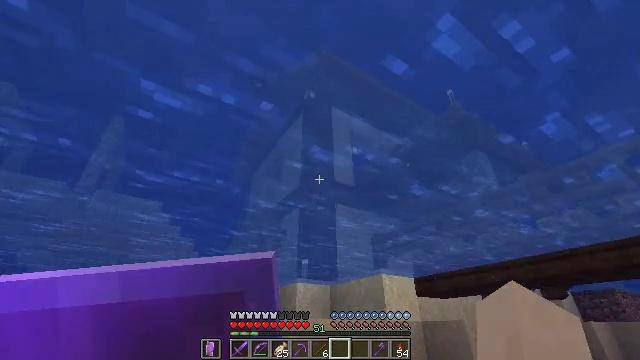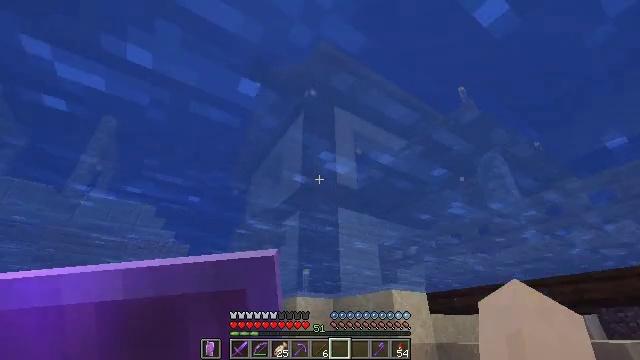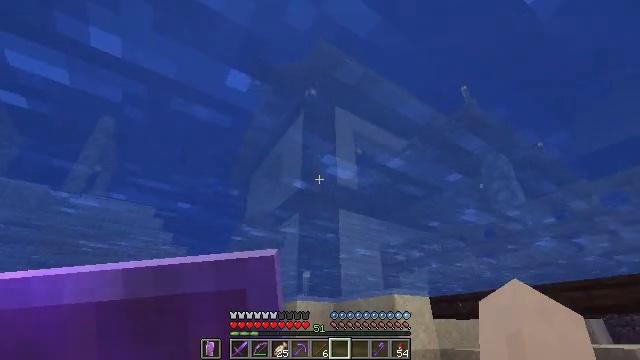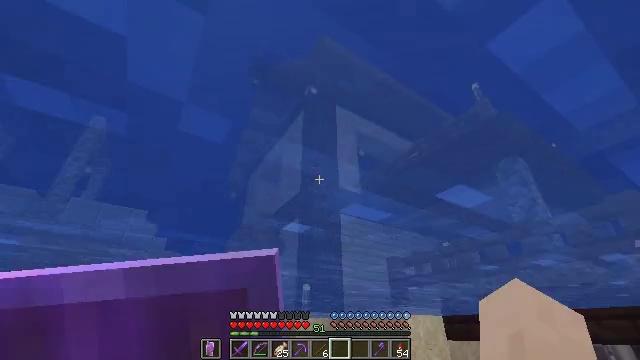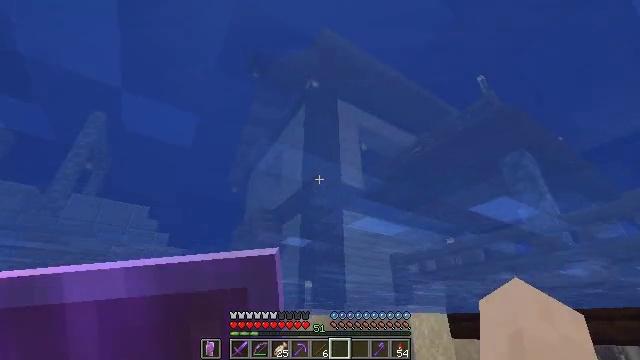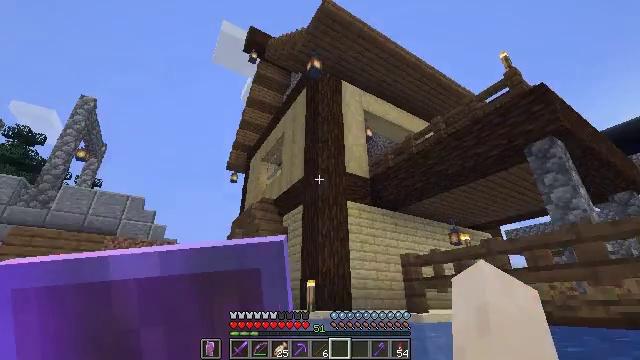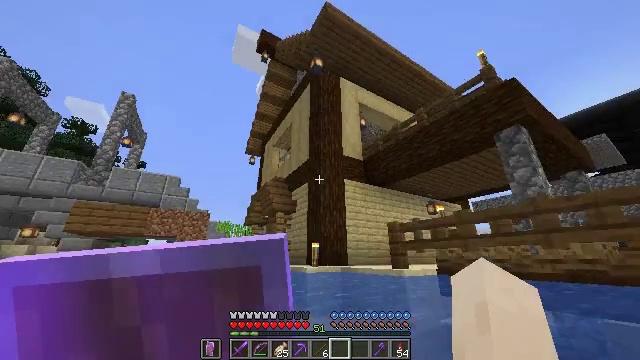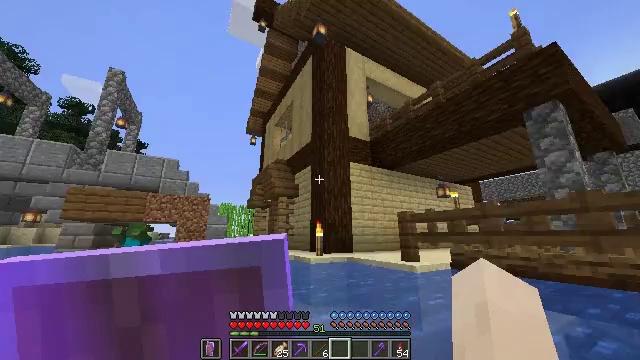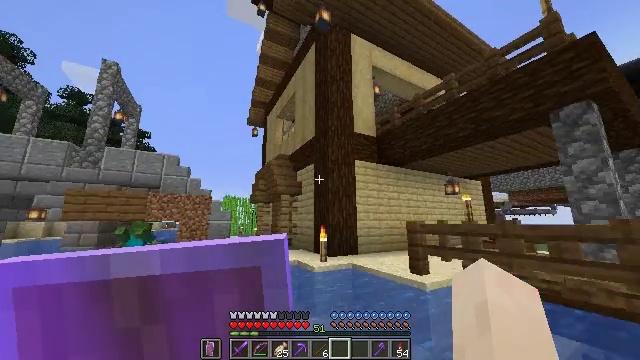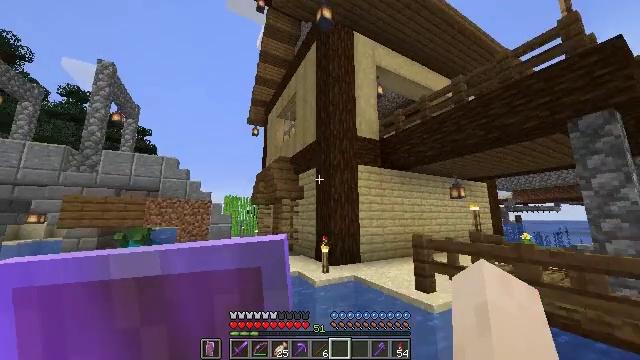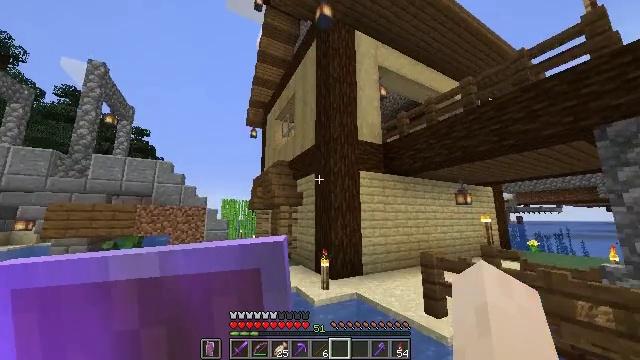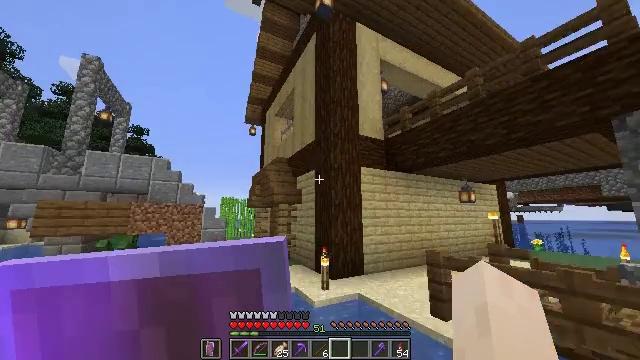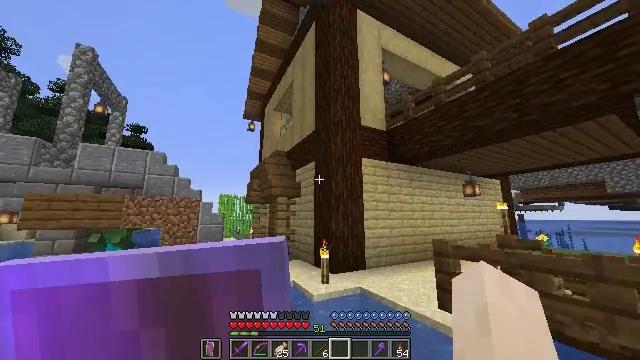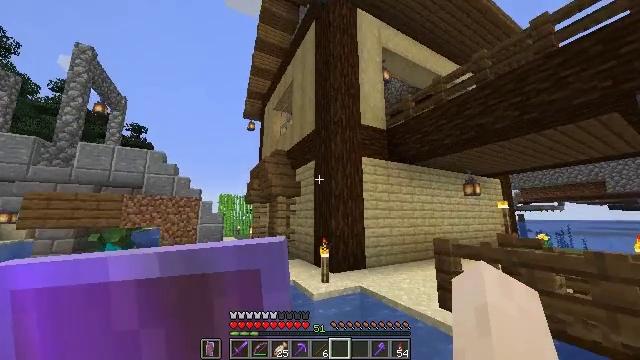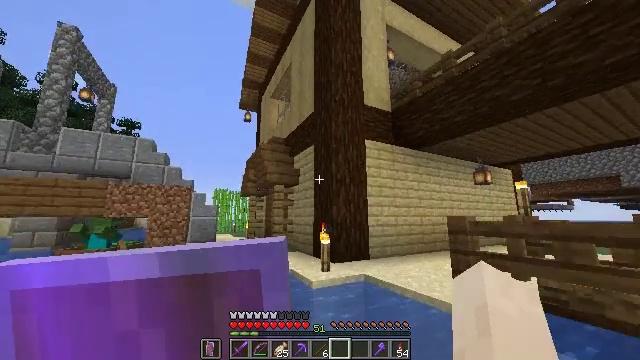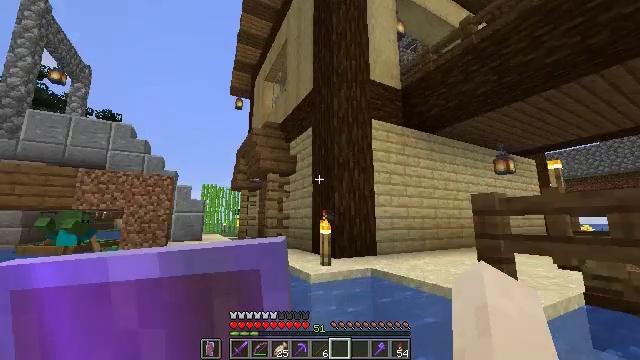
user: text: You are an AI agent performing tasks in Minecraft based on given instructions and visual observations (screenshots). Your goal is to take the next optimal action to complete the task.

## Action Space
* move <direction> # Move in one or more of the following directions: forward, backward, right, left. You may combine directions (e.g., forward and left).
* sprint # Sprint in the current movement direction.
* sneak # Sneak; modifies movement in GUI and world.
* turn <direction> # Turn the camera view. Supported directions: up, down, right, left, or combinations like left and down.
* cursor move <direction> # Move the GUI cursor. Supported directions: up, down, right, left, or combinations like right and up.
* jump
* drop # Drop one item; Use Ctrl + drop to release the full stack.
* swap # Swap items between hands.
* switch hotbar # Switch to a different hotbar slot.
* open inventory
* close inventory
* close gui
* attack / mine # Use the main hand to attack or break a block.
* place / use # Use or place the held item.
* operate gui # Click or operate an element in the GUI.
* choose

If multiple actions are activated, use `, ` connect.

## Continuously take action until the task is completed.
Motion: motion action
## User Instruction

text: Prepare to make shears using the crafting table.
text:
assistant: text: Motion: move forward, sprint, jump
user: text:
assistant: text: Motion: move forward, sprint, jump
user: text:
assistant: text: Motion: move forward, sprint, jump
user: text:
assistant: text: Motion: move forward, sprint, turn down, jump
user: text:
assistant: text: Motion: move forward, sprint, turn down, jump
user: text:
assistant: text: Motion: move forward, sprint, turn down
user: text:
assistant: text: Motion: move forward, sprint, turn left and down
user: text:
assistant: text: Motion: move forward, sprint, turn left and down
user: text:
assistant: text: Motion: move forward, sprint, turn down
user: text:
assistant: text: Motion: move forward, sprint
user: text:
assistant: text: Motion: move forward, sprint
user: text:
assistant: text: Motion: move forward, sprint
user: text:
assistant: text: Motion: move forward, sprint
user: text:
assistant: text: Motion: move forward, sprint
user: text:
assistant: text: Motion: move forward, sprint
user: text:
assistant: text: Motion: move forward, sprint
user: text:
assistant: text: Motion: move forward, sprint
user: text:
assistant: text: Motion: move forward, sprint
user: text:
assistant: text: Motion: move forward, sprint
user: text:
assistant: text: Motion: move forward, sprint
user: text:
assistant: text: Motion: move forward, sprint, jump
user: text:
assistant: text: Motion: move forward, sprint, turn left and down, jump
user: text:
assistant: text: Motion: move forward, sprint, turn left and down, jump
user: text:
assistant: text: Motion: move forward, sprint, turn left and down, jump
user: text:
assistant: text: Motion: move forward, sprint, turn down, jump
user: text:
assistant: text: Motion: move forward, sprint, turn down, jump
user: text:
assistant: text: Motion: move forward, sprint, jump
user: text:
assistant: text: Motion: move forward, sprint, jump
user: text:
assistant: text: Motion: move forward, sprint, jump
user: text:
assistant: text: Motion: move forward, sprint, jump